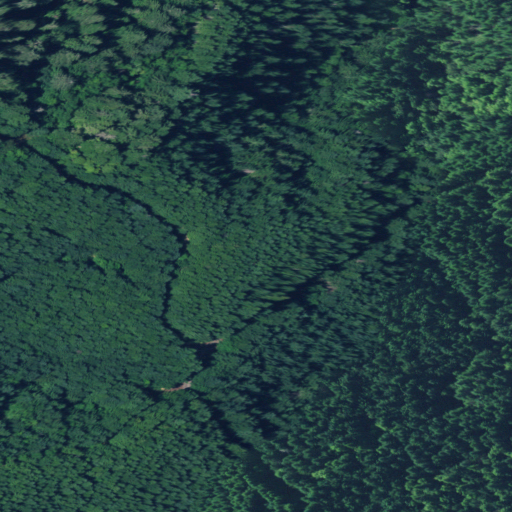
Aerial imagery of mountain in Oregon named Rainy Peak containing evergreen forest, open development, and mixed forest